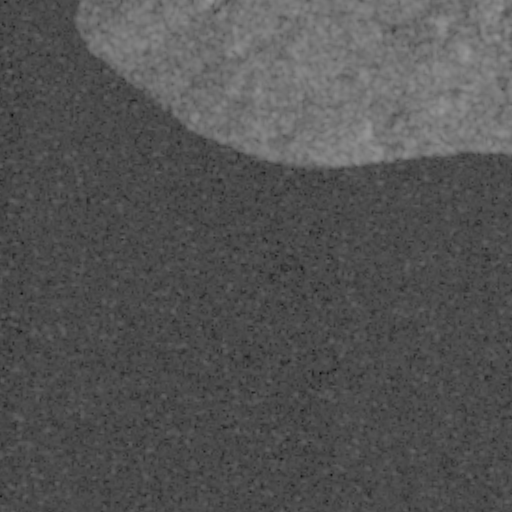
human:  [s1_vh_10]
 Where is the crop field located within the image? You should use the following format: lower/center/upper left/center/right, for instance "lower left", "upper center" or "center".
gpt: The crop field is located in the upper of the image.
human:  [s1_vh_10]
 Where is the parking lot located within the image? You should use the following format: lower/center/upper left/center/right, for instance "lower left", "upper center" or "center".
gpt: The parking lot is located in the upper right of the image.
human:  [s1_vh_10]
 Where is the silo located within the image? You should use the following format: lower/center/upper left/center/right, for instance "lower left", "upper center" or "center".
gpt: The silo is located in the upper right of the image.
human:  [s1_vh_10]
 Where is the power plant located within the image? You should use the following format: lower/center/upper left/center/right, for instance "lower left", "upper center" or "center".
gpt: There is no power plant in the image.

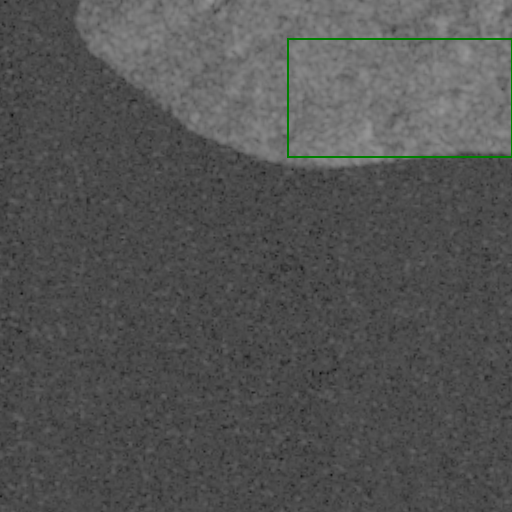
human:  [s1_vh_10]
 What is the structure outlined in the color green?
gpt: The structure outlined in green is a crop field.
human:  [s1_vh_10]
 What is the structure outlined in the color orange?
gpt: There is no orange outline.